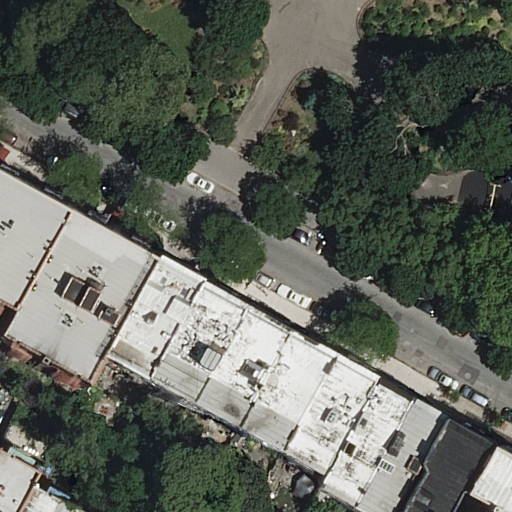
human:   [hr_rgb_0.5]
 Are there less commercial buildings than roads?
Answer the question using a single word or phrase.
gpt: yes

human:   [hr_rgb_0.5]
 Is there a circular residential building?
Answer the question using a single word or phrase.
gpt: no

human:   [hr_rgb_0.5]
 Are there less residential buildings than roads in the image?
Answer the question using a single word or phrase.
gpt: no

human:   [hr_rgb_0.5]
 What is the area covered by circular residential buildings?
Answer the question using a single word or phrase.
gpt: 0m2

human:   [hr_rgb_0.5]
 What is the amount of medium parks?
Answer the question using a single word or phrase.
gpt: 0

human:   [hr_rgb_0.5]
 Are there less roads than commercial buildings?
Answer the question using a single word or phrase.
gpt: no

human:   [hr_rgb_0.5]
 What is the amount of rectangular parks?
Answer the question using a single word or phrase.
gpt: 1

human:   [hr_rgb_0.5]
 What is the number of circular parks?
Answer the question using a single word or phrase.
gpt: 0

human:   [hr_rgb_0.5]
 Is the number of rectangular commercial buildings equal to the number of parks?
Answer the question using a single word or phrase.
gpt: no

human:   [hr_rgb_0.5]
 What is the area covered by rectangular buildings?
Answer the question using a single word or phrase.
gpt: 2373m2

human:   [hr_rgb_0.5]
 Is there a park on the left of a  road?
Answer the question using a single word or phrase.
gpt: no

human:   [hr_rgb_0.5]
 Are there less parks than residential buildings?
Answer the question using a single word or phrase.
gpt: yes

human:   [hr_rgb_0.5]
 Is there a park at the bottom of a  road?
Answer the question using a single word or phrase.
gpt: no

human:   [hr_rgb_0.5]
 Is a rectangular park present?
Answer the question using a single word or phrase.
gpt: yes

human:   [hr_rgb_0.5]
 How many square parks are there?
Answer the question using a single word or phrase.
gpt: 0

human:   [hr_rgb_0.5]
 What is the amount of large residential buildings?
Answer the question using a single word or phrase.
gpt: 3

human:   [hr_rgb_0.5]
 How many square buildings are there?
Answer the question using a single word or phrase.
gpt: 0

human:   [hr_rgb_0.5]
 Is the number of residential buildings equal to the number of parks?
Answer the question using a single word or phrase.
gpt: no

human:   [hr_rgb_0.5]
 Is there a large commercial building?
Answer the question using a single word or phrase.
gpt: no

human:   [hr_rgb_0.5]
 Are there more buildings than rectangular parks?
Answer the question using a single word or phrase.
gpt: yes

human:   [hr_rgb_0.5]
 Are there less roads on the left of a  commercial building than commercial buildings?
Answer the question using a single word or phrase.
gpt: no

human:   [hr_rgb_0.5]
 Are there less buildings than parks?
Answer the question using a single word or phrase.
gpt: no

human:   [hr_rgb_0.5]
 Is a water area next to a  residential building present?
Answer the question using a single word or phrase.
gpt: no

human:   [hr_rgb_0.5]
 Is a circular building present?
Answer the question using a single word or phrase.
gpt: no

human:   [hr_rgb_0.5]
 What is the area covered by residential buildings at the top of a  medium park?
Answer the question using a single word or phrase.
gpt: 0m2

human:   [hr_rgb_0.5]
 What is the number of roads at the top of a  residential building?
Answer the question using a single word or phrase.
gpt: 4

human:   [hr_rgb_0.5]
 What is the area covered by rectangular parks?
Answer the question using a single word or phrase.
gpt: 5241m2

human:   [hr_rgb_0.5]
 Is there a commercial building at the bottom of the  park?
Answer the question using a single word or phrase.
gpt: no

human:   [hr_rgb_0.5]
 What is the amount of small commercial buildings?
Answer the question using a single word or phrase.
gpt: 0

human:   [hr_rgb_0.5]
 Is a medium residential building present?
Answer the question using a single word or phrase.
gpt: yes

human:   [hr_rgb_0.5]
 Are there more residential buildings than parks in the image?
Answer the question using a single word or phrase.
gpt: yes

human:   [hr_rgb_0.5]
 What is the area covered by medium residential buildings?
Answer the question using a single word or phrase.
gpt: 1255m2

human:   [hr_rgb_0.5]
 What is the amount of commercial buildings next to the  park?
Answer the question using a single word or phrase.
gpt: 0

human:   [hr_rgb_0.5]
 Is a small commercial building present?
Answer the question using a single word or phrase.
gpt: no

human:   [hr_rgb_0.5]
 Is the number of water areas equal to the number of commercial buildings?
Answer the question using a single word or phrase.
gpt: yes

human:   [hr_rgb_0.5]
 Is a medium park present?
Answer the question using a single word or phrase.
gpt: no